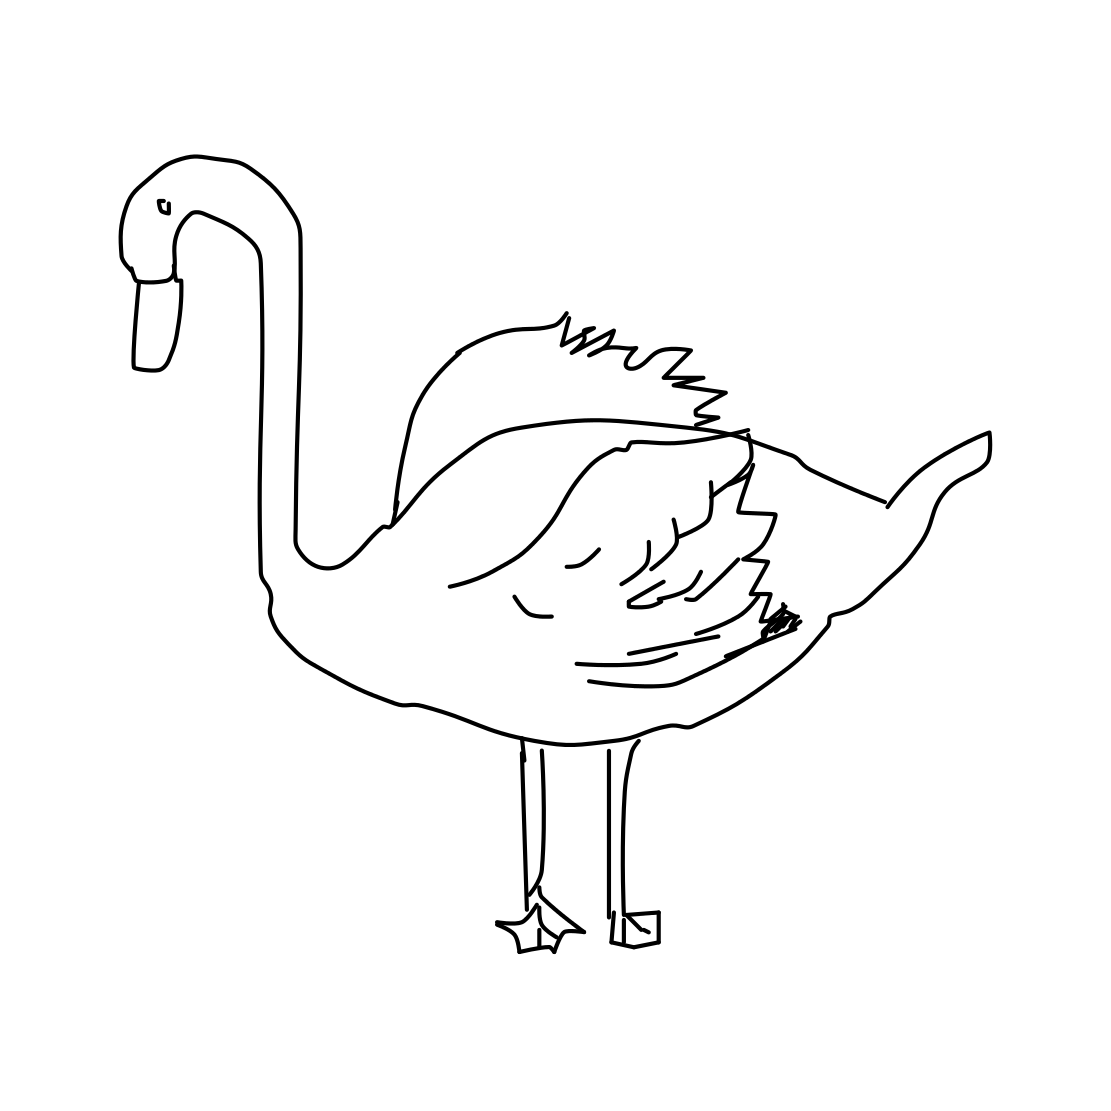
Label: swan